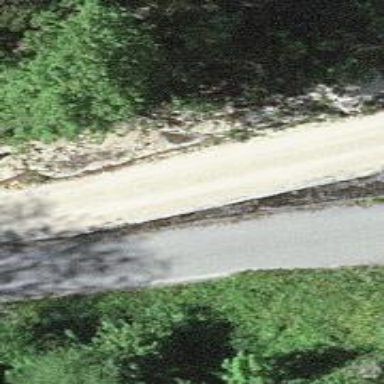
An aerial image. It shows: Paved track with grade 2 quality surface.